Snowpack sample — Buffalo Mountain, Silverthorne, Colorado, USA (2/22/26, 2:02 PM MST)
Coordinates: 39.622, -106.113
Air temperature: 33 °F
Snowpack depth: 63 cm
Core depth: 20 cm
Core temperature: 24.8 °F
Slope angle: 11°, slope face: 116°
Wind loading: low
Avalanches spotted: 0
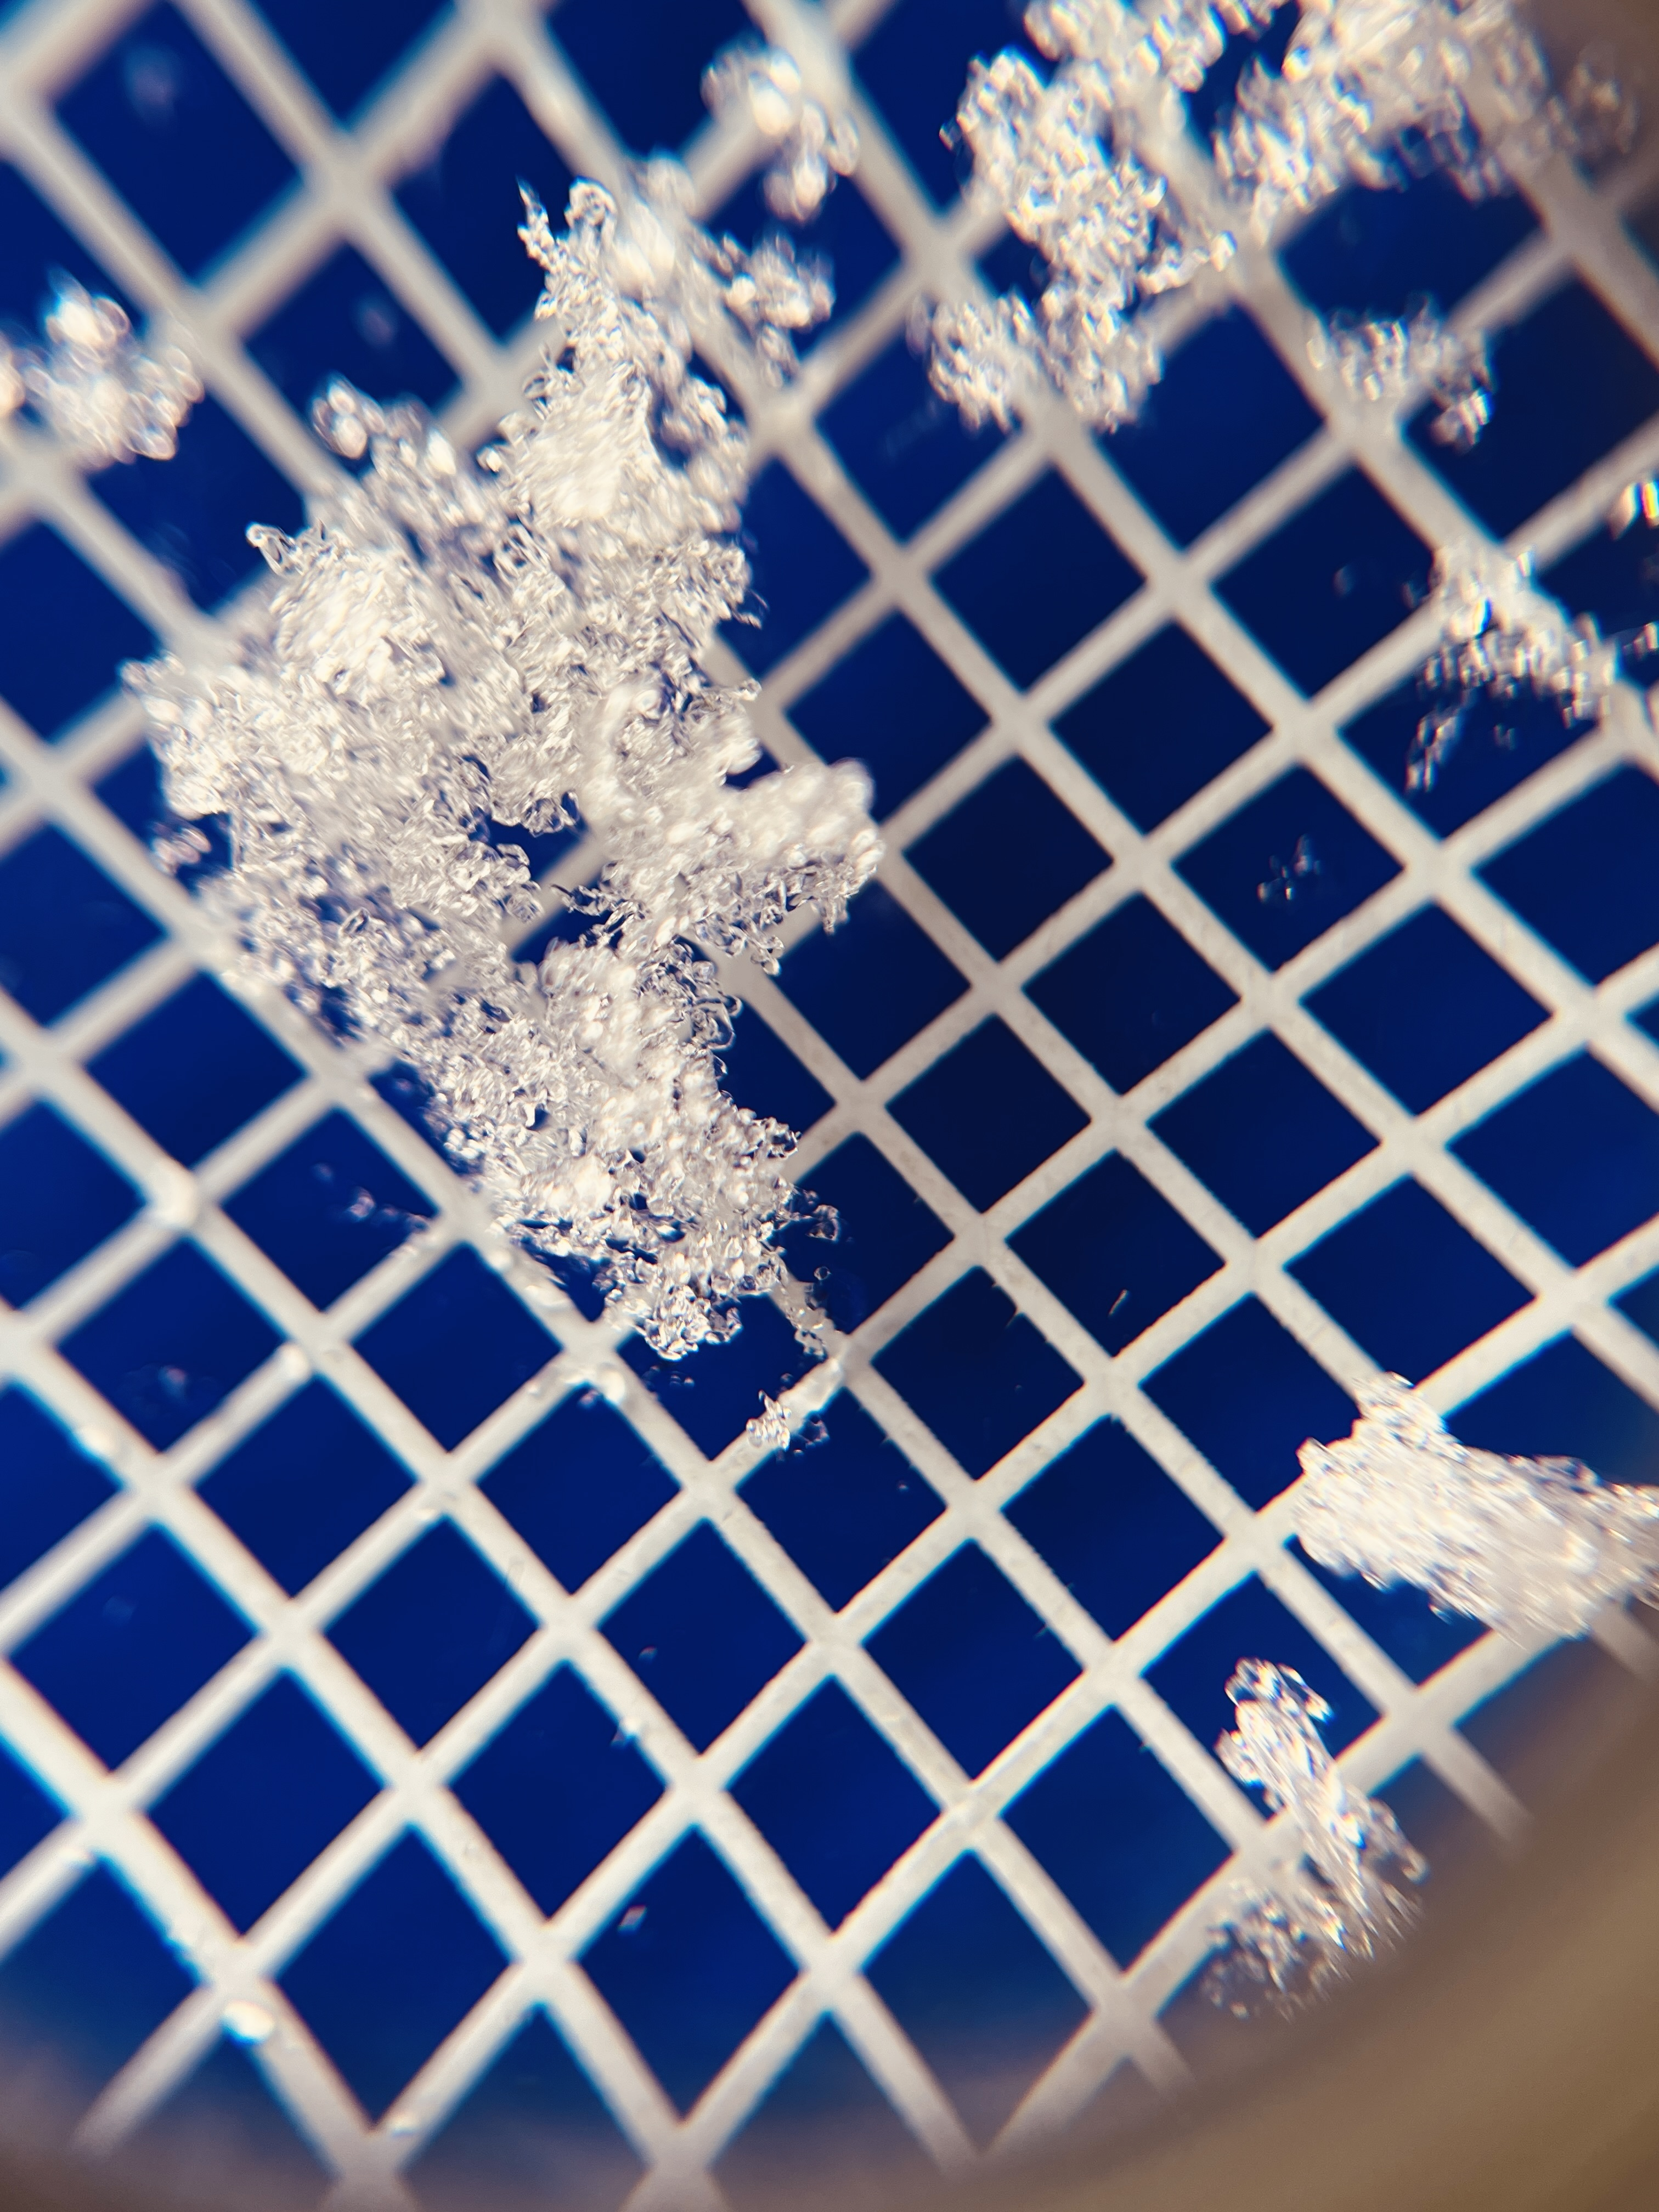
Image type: magnified_profile
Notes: In a firebreak similar to site 1, minimal wind loading with no spotted avalanches (not many faces in view though)